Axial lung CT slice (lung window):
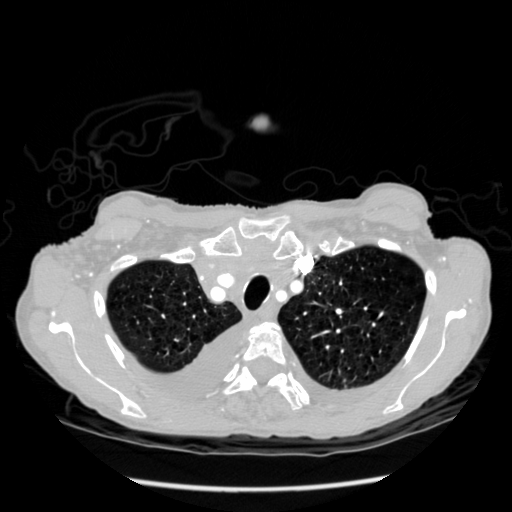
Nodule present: no